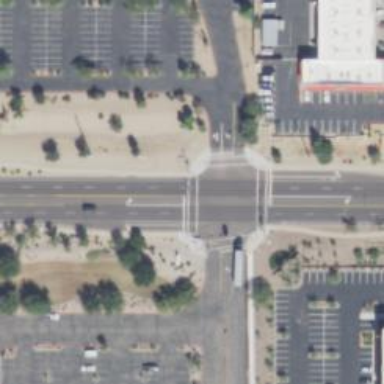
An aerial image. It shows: Marked crossing on the road.